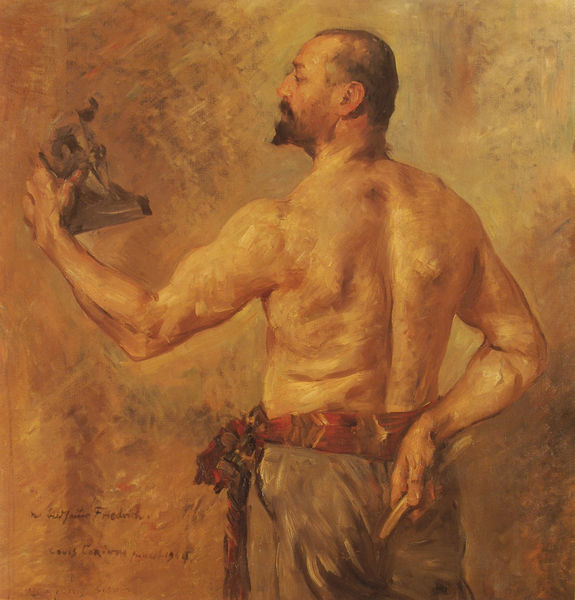
Titel: Porträt des Bildhauers Friedrich
Künstler: Lovis Corinth
Standort: Cambridge (Massachusetts)
Institution: Harvard University Art Museums
Schlagwörter: akt, gemälde, hand, himmel, kopf, körper, mann, nackt, nackter, wasser, weiß, gelb, grün, impressionismus, ocker, braun, grau, holz, nase, ohr, orange, profil, rücken, stirn, blick, gürtel, rot, schal, tuch, beige, malerei, bart, hose, wand, arm, arme, band, falten, halten, inkarnat, knoten, messer, hals, hände, portrait, porträt, signatur, figur, haare, pose, schultern, arbeit, reiter, skulptur, statue, schärpe, taille, gesäß, rückenansicht, schrift, modell, stab, schwer, nacken, arbeiter, friedrich, sitzende, monet, muskeln, büste, maler, manet, bronze, halbakt, plinthe, betrachtung, oberkörper, selbstporträt, kurze haare, muskulös, corinth, lovis, lovis corinth, münchen, rückseite, schulterblatt, künstler, denker, scherpe, kunst, pinsel, ölmalerei, statuette, spitzbart, stift, schnitzerei, rückansicht, selbstportrait, handwerk, handwerker, werkzeug, muskel, hosentasche, rötlich, künstlerportrait, griffel, sitzender, gegenstand, handschrift, schnitzer, bräunlich, muskulatur, bildhauer, werk, körperbau, meissel, bizeps, hüfttuch, skulpteur, maßnahme, holzschnitzer, rasiermesser, akulptur, fertigung, speckfalten, oberkörperfrei, leninbart, plastiker, te, louvis corinth, rücken#, porträtmann, metasprche, metakunst